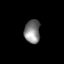
Tissue: lung
Cell type: Fibroblasts
Senescence score: 0.5531
Nuclear area (px): 358
Mean DAPI intensity: 130.55